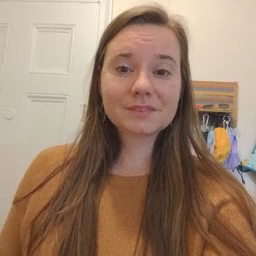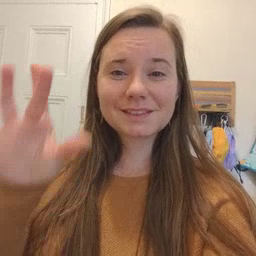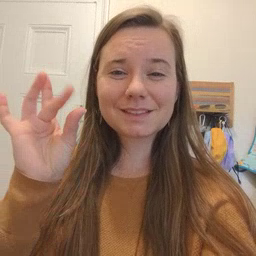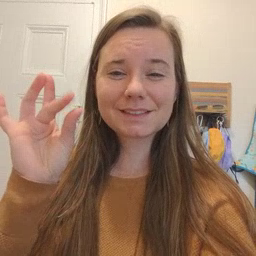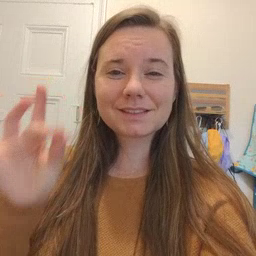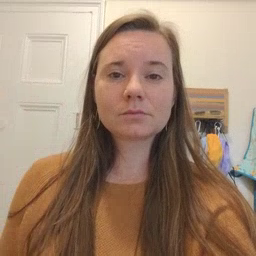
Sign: sticky